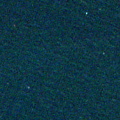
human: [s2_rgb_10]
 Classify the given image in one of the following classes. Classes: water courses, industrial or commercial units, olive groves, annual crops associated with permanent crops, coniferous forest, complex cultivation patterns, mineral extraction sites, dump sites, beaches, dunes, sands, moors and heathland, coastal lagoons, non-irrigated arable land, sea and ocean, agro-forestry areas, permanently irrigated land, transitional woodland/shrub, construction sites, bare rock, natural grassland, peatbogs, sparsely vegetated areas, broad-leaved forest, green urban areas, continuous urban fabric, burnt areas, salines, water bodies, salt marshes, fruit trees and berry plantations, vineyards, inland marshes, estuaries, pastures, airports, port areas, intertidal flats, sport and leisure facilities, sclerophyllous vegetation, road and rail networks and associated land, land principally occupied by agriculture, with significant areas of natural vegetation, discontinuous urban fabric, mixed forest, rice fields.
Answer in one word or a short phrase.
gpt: sea and ocean